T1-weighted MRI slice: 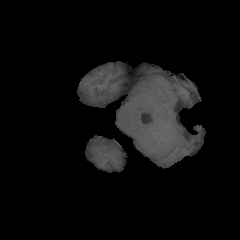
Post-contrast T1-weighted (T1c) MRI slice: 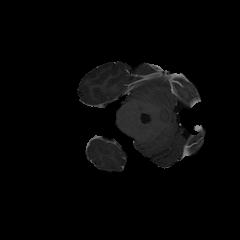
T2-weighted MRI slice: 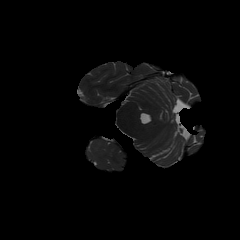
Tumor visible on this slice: no